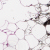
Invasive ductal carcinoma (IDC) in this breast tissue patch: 0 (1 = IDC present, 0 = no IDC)